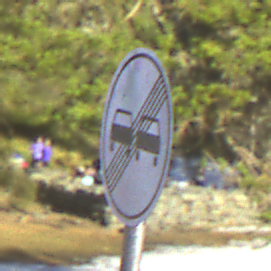
Verkehrszeichen: EndeUeberholverbot
Umgebung: Outdoor, Nature
Tageszeit: MorningAfternoon
Wetter: Clear
Licht: Natural
Jahreszeit: Winter
Kontrast: HighContrast